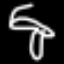
Label: mushroom